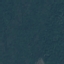
Land use / land cover class: Forest